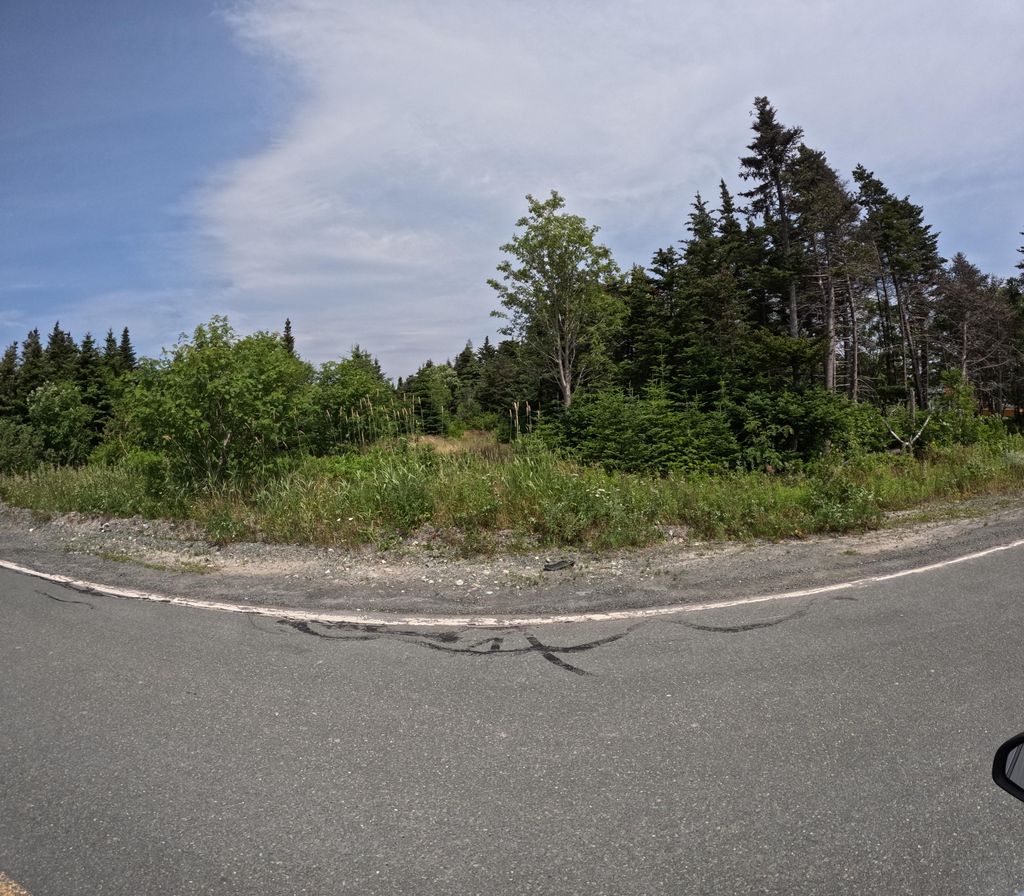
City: st_johns